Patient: sex M, age 54
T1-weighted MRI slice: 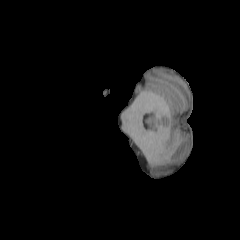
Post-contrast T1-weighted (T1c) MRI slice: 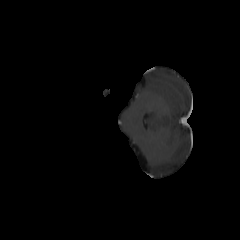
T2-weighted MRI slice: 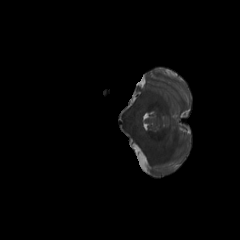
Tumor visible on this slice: no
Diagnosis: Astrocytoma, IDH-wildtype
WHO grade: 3